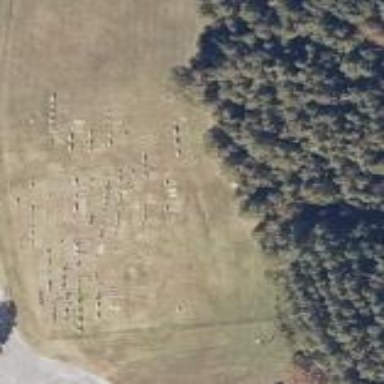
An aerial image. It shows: Cemetery.